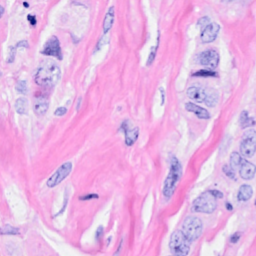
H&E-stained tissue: Breast